Field crop: maize
Growth stage: 2
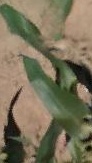
Species: maize